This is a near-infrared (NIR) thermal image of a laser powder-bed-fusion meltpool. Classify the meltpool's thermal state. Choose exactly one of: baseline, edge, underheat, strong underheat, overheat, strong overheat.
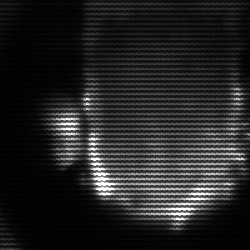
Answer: baseline